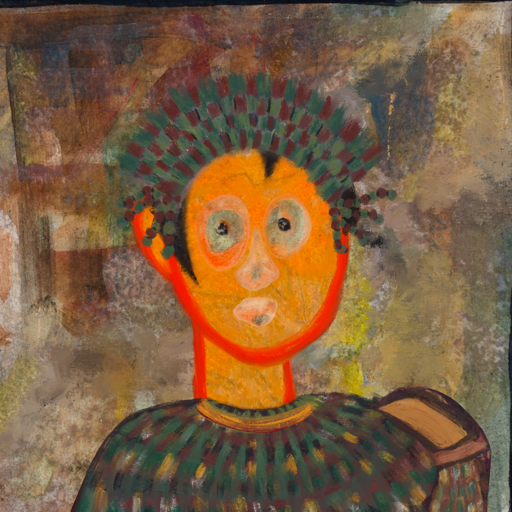
Background: Mosgoul, Head And Neck Front: Sisters, Face Front: Childish, Bust: After_Raid, Hair Front: Roy_Bahadur, Head Accessory: After_Raid_Crown, Second Necklace: Blank, Necklace: Mother_And_Son_Son, Baby: Blank